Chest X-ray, PA view. Patient: 47 years old, sex M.
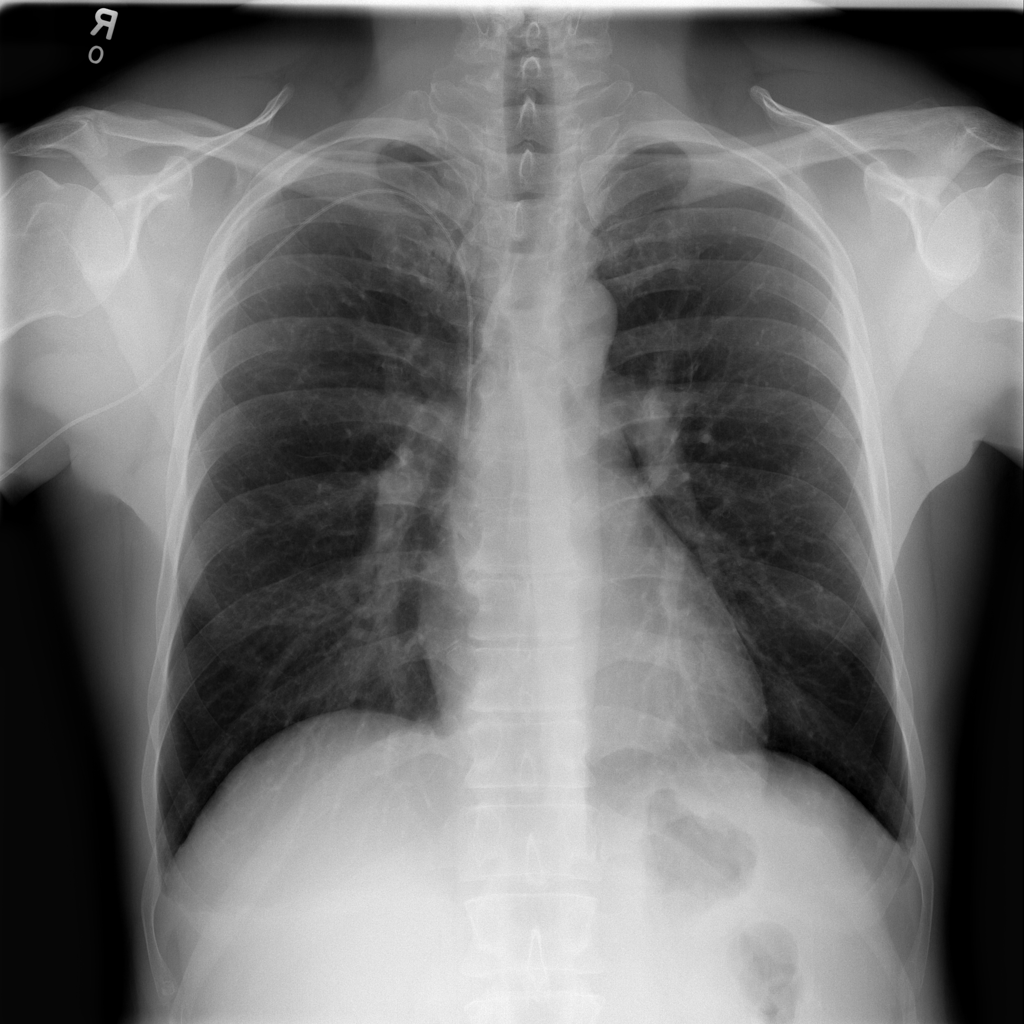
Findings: Infiltration